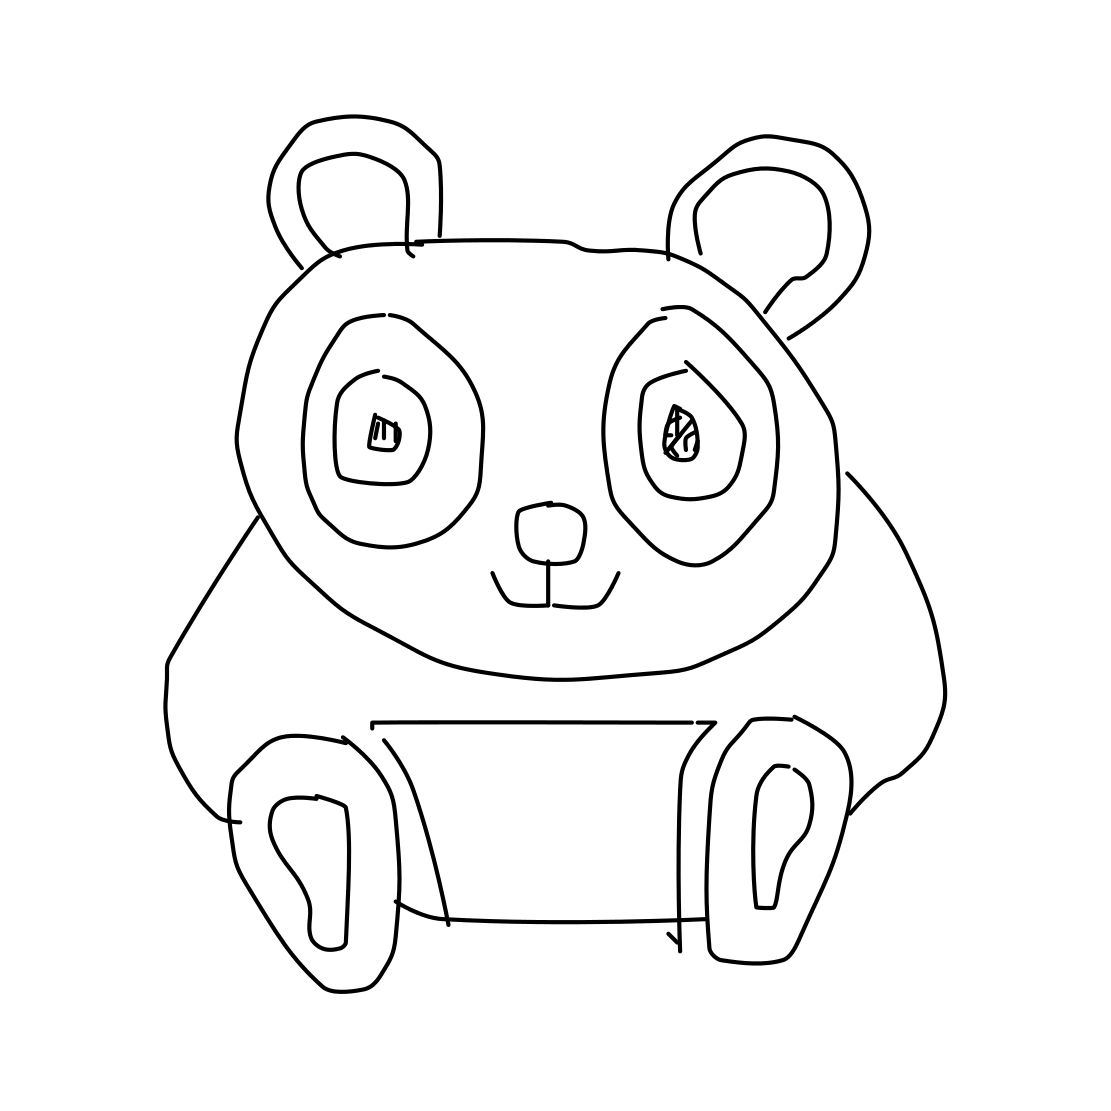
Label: panda